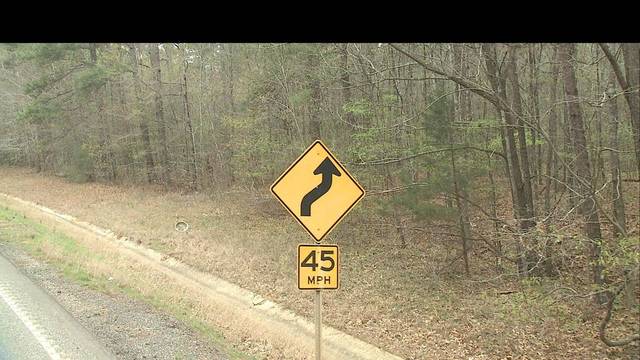
Region: United States
Coordinates: 32.232, -93.908